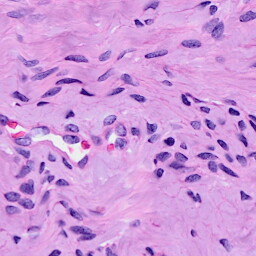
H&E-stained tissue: Cervix